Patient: sex M, age 43
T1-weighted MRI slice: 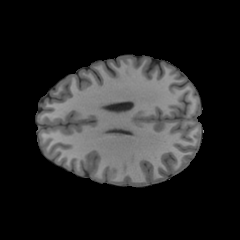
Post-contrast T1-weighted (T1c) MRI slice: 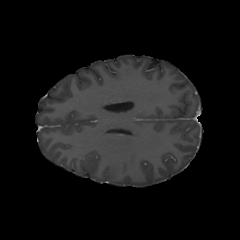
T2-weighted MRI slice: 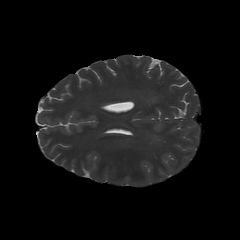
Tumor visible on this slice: no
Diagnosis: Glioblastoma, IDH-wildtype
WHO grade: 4